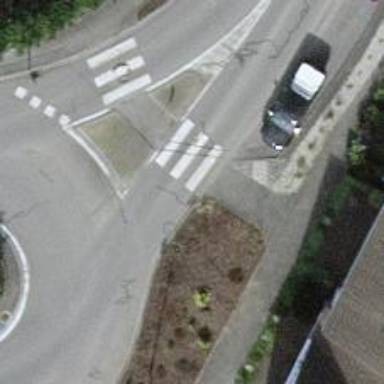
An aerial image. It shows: Uncontrolled zebra crossing with central island.